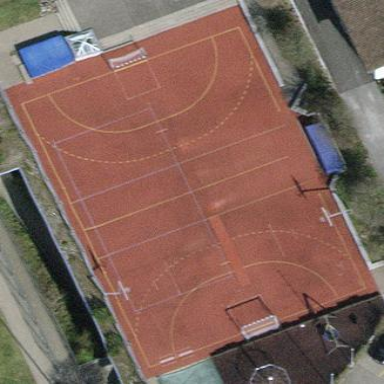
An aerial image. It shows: Multi-sport pitch with tartan surface for leisure activities on land.